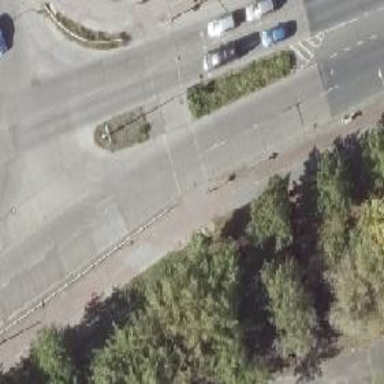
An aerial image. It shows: Secondary road with concrete surface and lane markings.